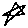
Label: star